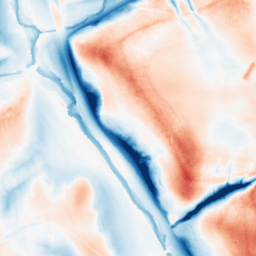
Category: classical
Decomposition family: gaussian_anisotropic
Decomposition parameters: sigma_x: 20
sigma_y: 10
Upsampling method: bicubic_3x
Upsampling parameters: scale: 3
Upsampling scale: 3